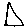
Label: triangle